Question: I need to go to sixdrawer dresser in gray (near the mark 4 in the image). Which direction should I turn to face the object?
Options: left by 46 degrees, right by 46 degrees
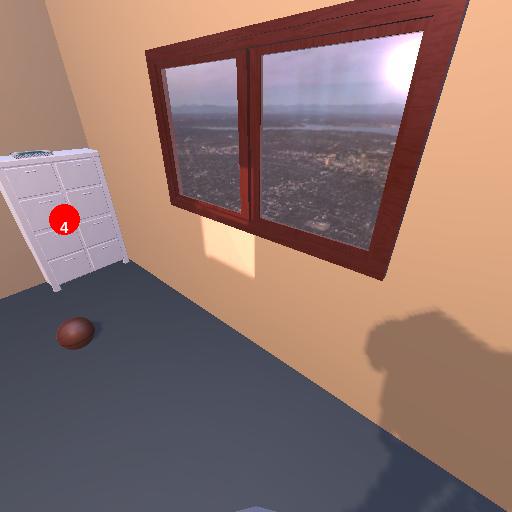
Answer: left by 46 degrees